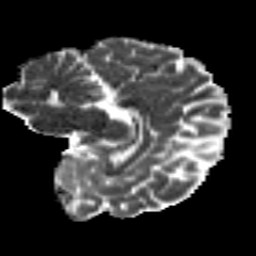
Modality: MD
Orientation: sagittal
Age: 34
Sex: female
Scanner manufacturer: siemens
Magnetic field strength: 3 T
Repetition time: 8.8 s
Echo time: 0.085 s